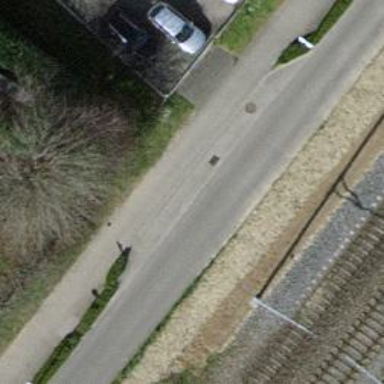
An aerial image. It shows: Passing place on the road.